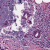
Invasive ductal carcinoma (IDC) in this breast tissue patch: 1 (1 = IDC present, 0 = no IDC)